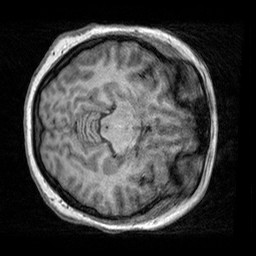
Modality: T1w
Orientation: axial
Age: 22
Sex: female
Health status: healthy
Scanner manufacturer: siemens
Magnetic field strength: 3 T
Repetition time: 2.3 s
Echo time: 0.00303 s